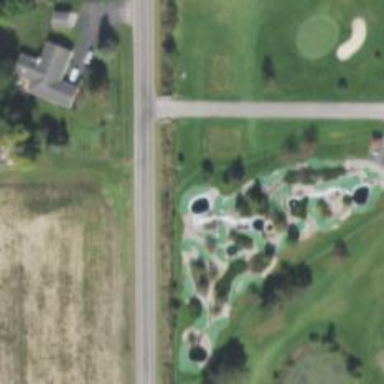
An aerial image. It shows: Golf hole.